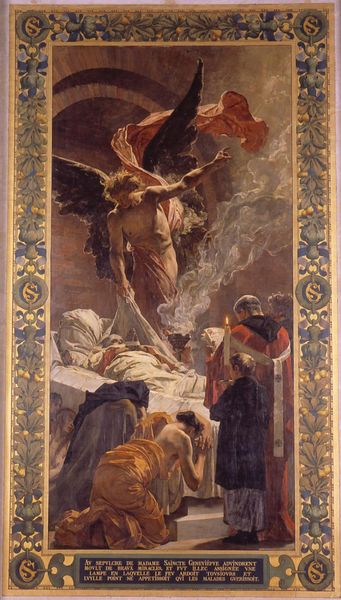
Titel: Les Funerailles de sainte Geneviève, Das Leichenbegängnis der heiligen Genovefa
Künstler: Jean Paul Laurens
Standort: Paris
Institution: Panthéon
Schlagwörter: blau, feuer, flügel, gemälde, himmel, nackt, umhang, weiß, frauen, gelb, menschen, ocker, bewegung, blumen, braun, brust, frau, hintergrund, kleid, kleider, licht, männer, nacht, orange, paris, schwarz, szene, tür, vordergrund, rot, schleier, tuch, wolke, beige, hochformat, muster, ornament, rock, blond, arm, barock, falten, kleidung, leiche, rahmen, stein, tod, tot, toter, trauer, bild, bildnis, wind, qualm, rauch, sonne, gewand, gold, haare, mantel, stoff, tücher, decke, gewänder, kind, person, pflanze, pflanzen, gebeugt, locken, rosa, schulter, fliegen, kreis, engel, ranken, dutt, schrift, liegen, rahmung, bogen, violett, klein, rand, rundbogen, dampf, flattern, papst, tafel, gefaltet, inschrift, floral, ornamente, kerze, bett, faltenwurf, laken, junge, zeigen, naht, tor, schild, flamme, unterschrift, strahlen, rückenfigur, weinen, illustration, text, knien, beschriftung, mäntel, beten, gebet, allegorie, altar, pantheon, fries, gestus, totenkopf, pfarrer, sarg, leintuch, bahre, grab, leichentuch, leichnam, sterben, totenbett, christlich, krankheit, knieend, kniend, betende, gottesdienst, knieen, messdiener, messe, messgewand, ministrant, pastor, priester, segen, weihrauch, gebunden, geistliche, heiliger, umhänge, balu, opfer, deckengemälde, fresko, kirchlich, wandbild, anbetung, krankenbett, beweinung, steingrab, trauern, trauernde, geliebte, jenseits, enthüllung, sakral, bildunterschrift, seele, auferstehung, himmelfahrt, ornat, liturgie, geleit, sterbender, lager, verhüllung, eklektisch, weisen, nazarener?, sterbebett, katholisch, zeigegestus, sinnspruch, letzte ölung, vignette, floreal, himmelreich, totenlager, pallium, angehörige, personnen, todesengel, einsegnung, verstorbener, kniene, blaua, genevieve, genovefa, lebenslicht, letztes geleit, minestrant, ornamentrahmung, papsttot, räucherung, sterbelage, totenmesse, totnekopf, aufdecken, weihracuh, vinette